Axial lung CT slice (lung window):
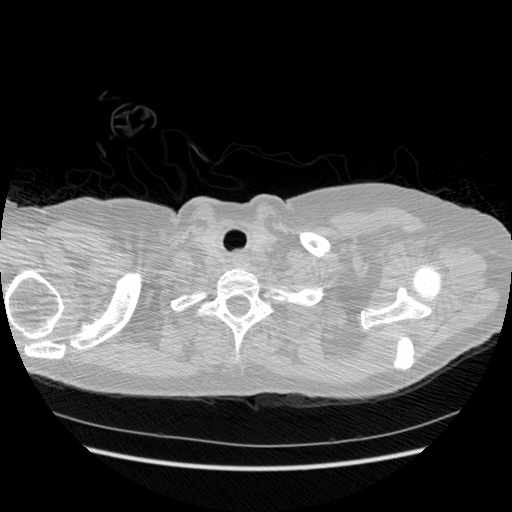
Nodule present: no